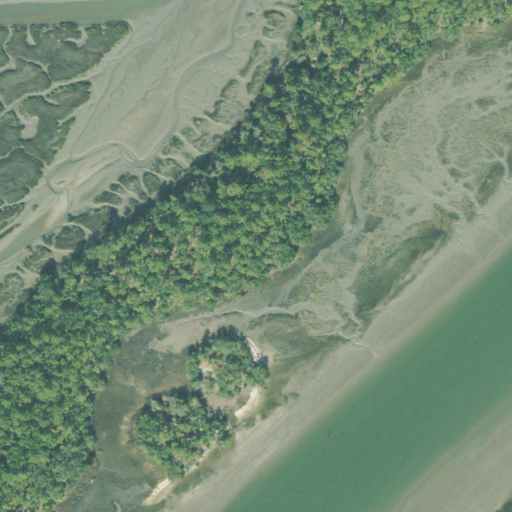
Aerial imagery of island in Georgia named Long Island containing herbaceous wetlands, open water, and evergreen forest